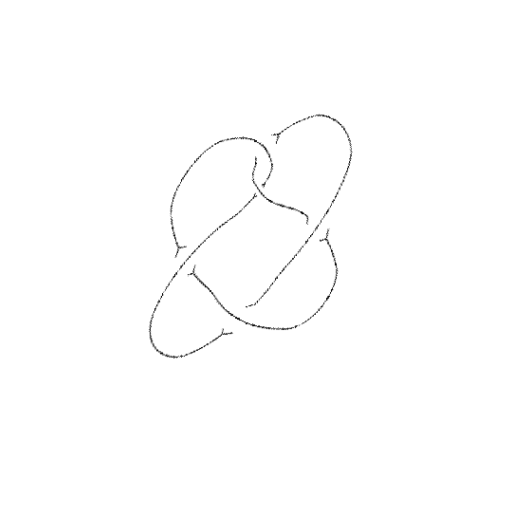
Crossing number: 5